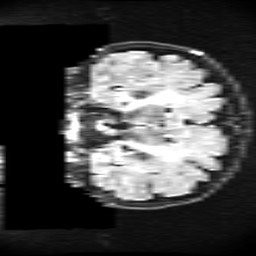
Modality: FLAIR
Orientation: coronal
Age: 40
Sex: female
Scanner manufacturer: ge
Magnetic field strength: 3 T
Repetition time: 11 s
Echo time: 0.1497 s